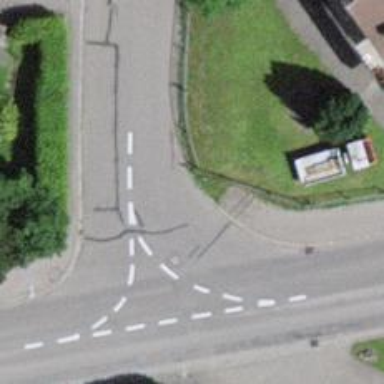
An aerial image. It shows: Kerb barrier.